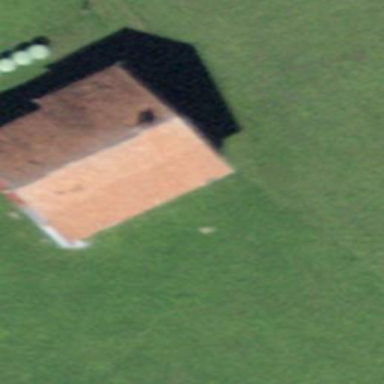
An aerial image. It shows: Rural barn.